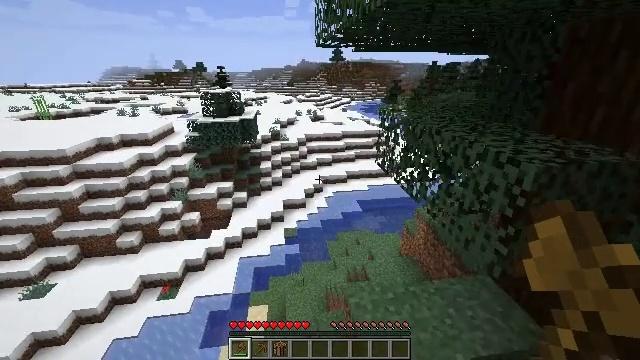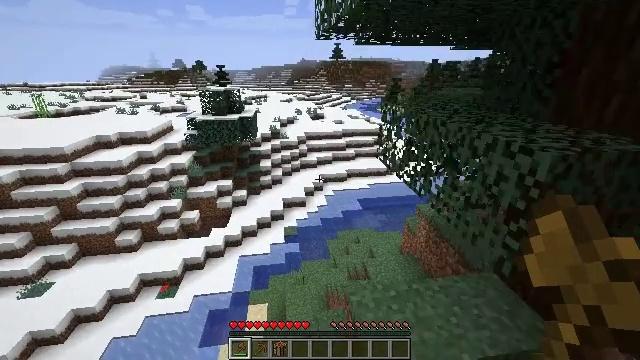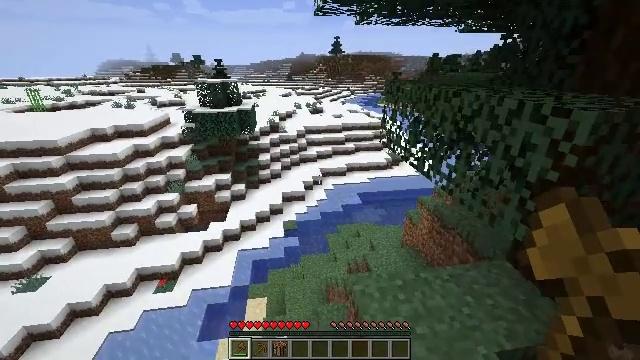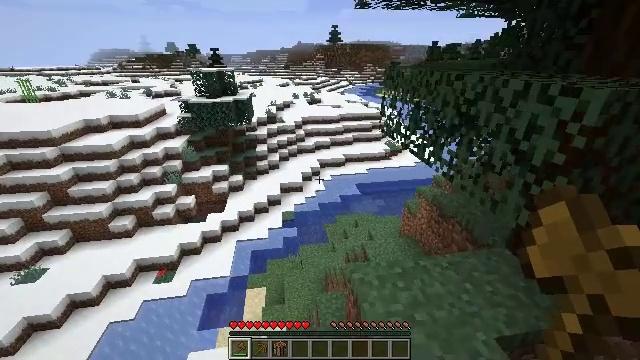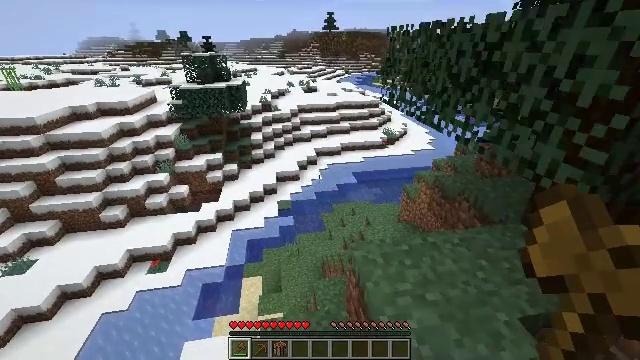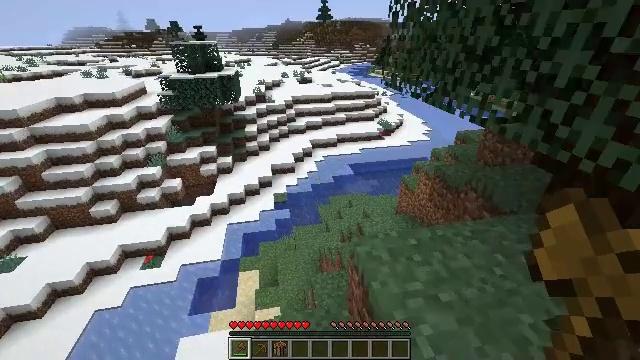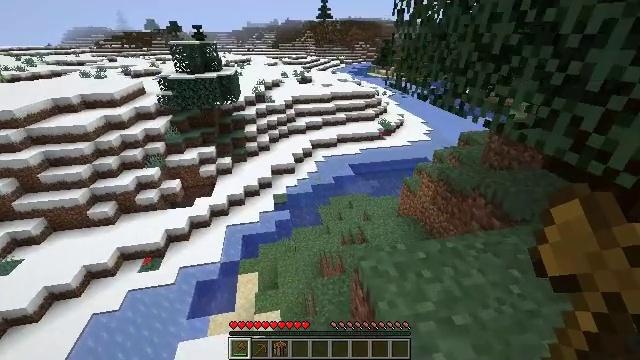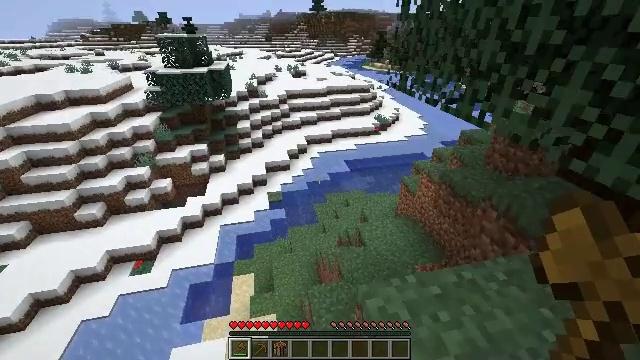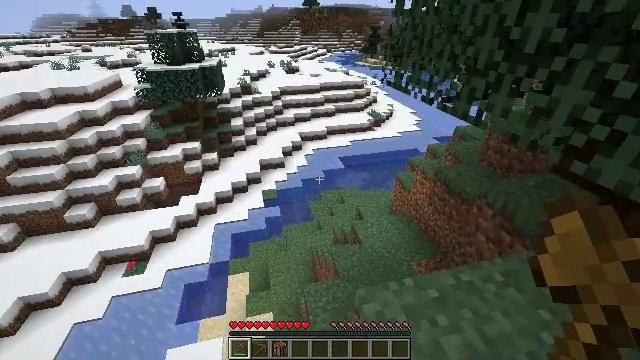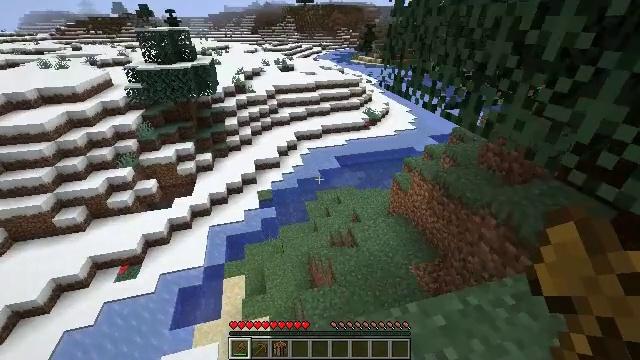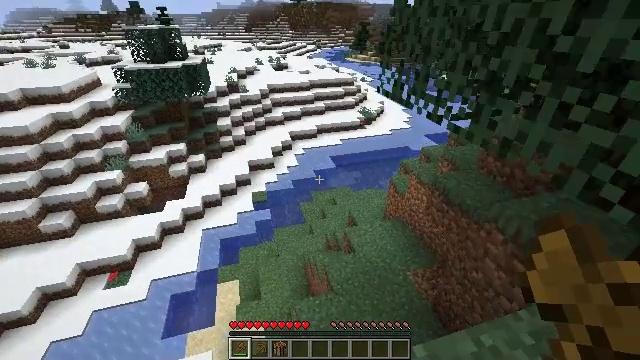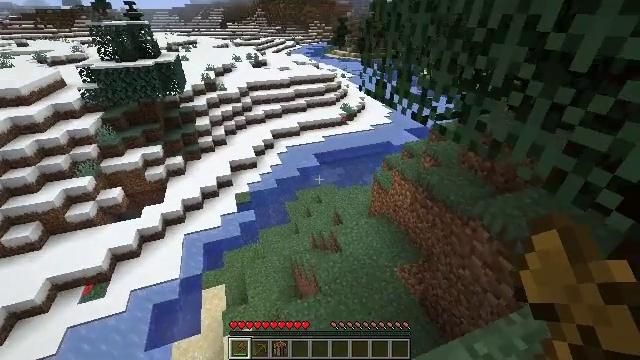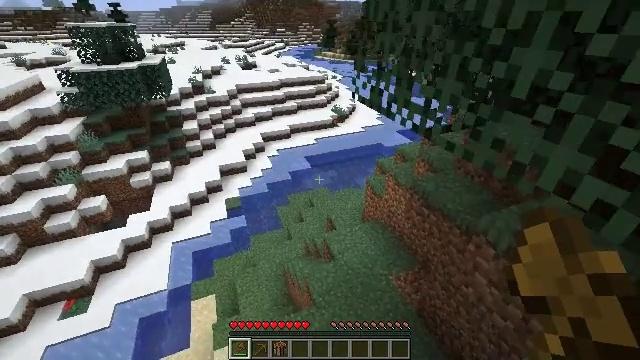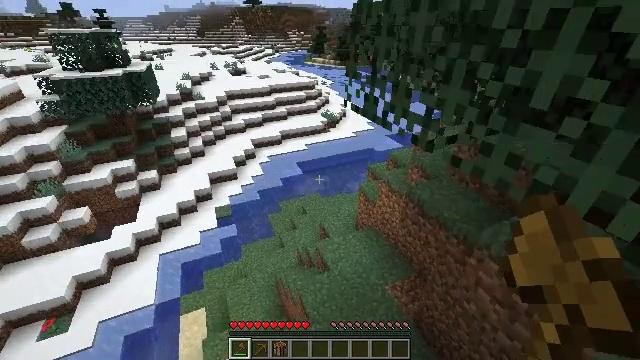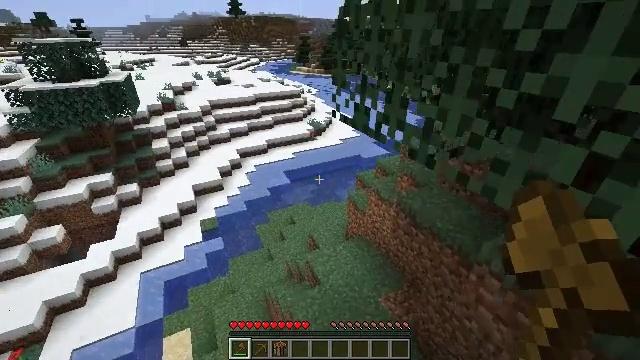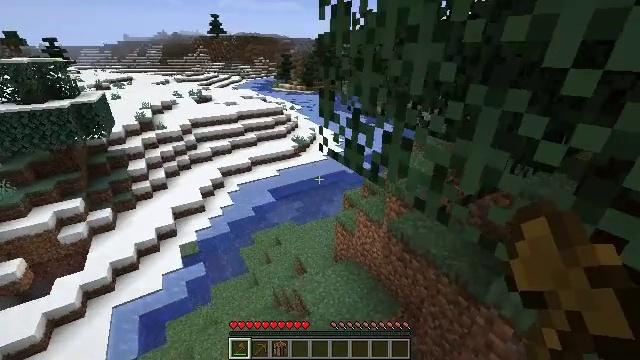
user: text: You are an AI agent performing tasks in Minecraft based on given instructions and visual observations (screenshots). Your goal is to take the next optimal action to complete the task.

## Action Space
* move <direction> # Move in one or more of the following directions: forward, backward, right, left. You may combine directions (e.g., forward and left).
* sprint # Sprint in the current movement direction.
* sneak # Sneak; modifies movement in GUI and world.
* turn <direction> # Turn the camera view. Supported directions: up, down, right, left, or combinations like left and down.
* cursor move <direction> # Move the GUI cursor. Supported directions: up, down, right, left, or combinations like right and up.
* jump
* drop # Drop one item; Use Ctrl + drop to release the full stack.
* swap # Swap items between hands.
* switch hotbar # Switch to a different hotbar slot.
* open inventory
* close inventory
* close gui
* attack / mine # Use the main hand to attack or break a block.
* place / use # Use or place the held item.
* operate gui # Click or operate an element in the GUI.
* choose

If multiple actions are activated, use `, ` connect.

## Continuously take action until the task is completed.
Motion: motion action
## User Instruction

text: Kill the rabbit.
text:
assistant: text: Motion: move forward
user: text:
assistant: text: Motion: move forward, turn down
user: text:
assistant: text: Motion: move forward, turn down
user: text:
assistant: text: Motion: move forward, turn down
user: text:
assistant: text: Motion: move forward, turn right and down
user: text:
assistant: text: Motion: move forward
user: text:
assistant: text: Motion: move forward, turn right and down
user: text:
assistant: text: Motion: move forward, turn right
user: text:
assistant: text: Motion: move forward, turn right
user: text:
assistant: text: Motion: move forward, turn right
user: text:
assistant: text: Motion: move forward, turn right
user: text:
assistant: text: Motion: move forward, turn right
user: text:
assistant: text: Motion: move forward, turn right
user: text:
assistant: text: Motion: move forward, turn right and up
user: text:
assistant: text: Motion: move forward, turn right and up
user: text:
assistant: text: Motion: move forward, turn right and up
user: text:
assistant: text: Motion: move forward, turn right and up
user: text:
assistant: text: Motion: move forward
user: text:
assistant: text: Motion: move forward
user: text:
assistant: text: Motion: move forward
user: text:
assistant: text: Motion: move forward
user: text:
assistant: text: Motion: move forward
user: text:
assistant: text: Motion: move forward
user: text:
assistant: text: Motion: move forward
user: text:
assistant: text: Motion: move forward
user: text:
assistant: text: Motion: move forward
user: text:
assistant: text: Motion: move forward
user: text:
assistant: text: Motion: move forward
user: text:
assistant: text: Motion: move forward
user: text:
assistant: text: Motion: move forward, turn right